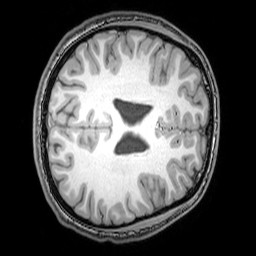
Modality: T1w
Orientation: axial
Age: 20
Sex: male
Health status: healthy
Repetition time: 0.081 s
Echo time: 0.037 s